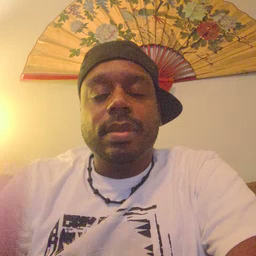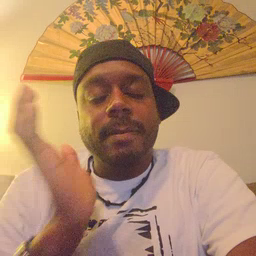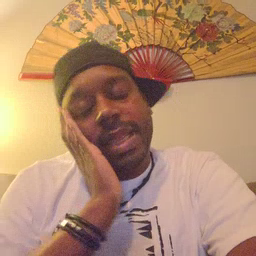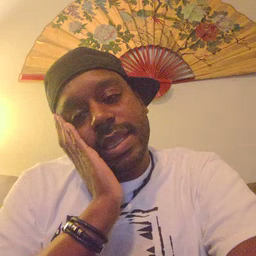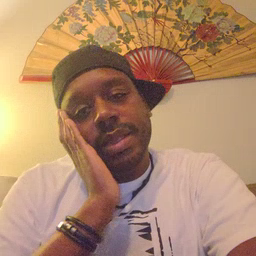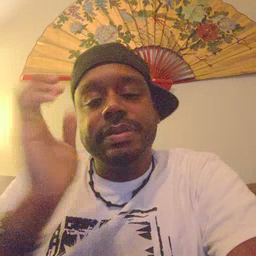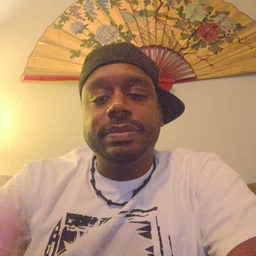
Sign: bed